Interaction volume radius: 5 \u00c5
Interaction volume height: 10 \u00c5
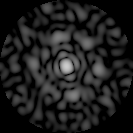
Disorder parameter: 0.7756